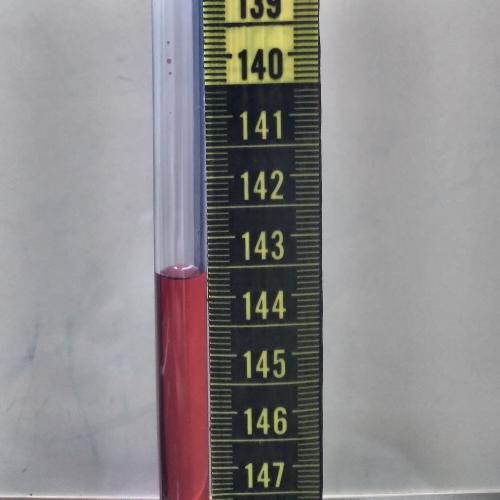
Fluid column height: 143.6 cm